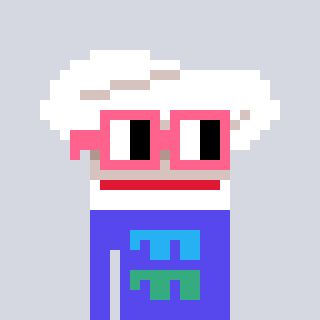
a pixel art character with square pink glasses, a chef hat-shaped head and a computerblue-colored body on a cool background